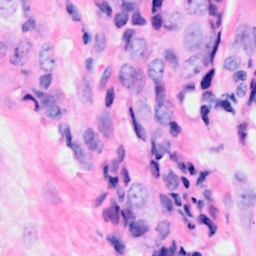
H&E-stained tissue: Breast